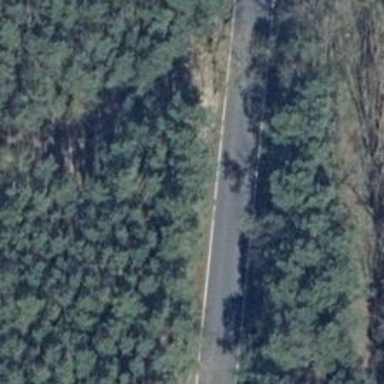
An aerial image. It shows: Paved secondary road.